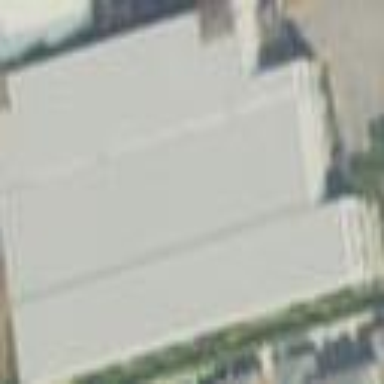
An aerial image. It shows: Commercial building.